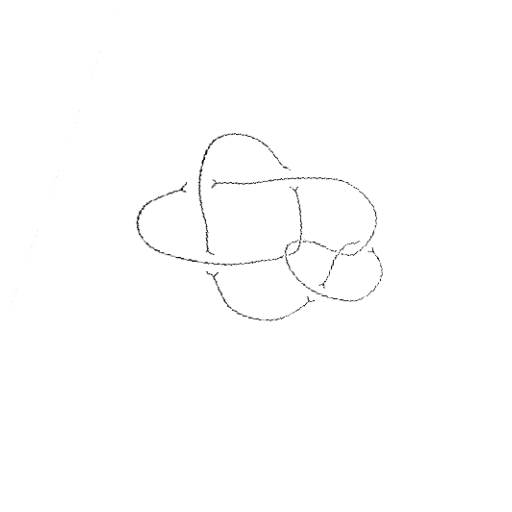
Crossing number: 8